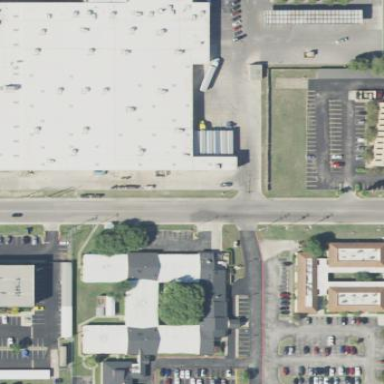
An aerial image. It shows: Wholesale shop building.